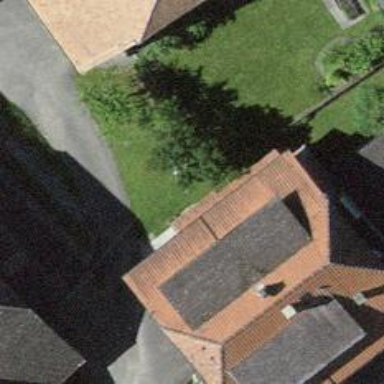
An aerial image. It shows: Residential building.